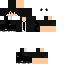
A male human skin with dark skin, wearing brown bald dressed in a black hoodie and black pants, featuring a closed mouth.